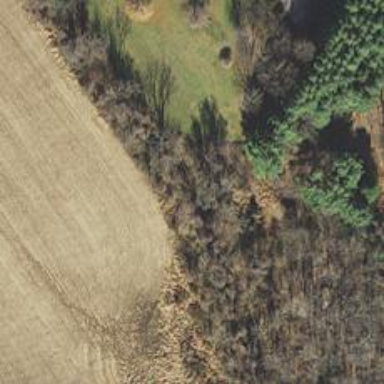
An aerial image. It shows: Row of trees in natural setting.